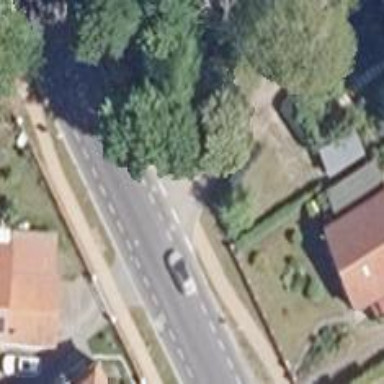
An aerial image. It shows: Road with "give way" sign.